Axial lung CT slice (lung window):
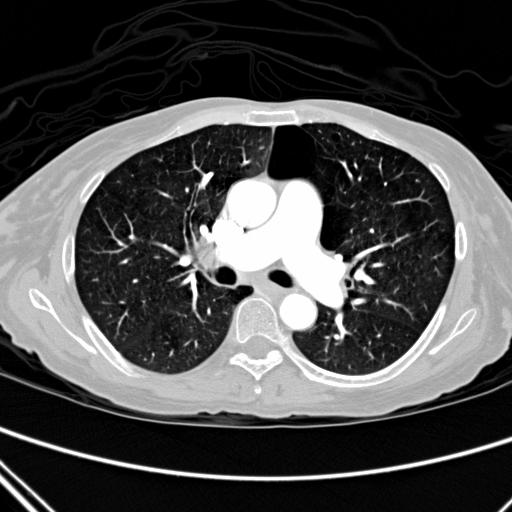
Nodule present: no